Question: I'm just trying to simply set the background image of the button, but whatever I try it is doing nothing. I also put a 'UIImageView' there to see if there's any issue with the image file, but the image view is set perfectly fine. Do I have to set something in the properties of the button?
Here the code:
'''
import UIKit
class ViewController: UIViewController {
override func viewDidLoad() {
super.viewDidLoad()
let imageToSet = UIImage(named: "3-1")
b1.setBackgroundImage(imageToSet, for: .normal)
imageView.image = imageToSet
}
@IBOutlet weak var b1: UIButton!
@IBOutlet weak var imageView: UIImageView!
}
'''
These are my setting for the button:

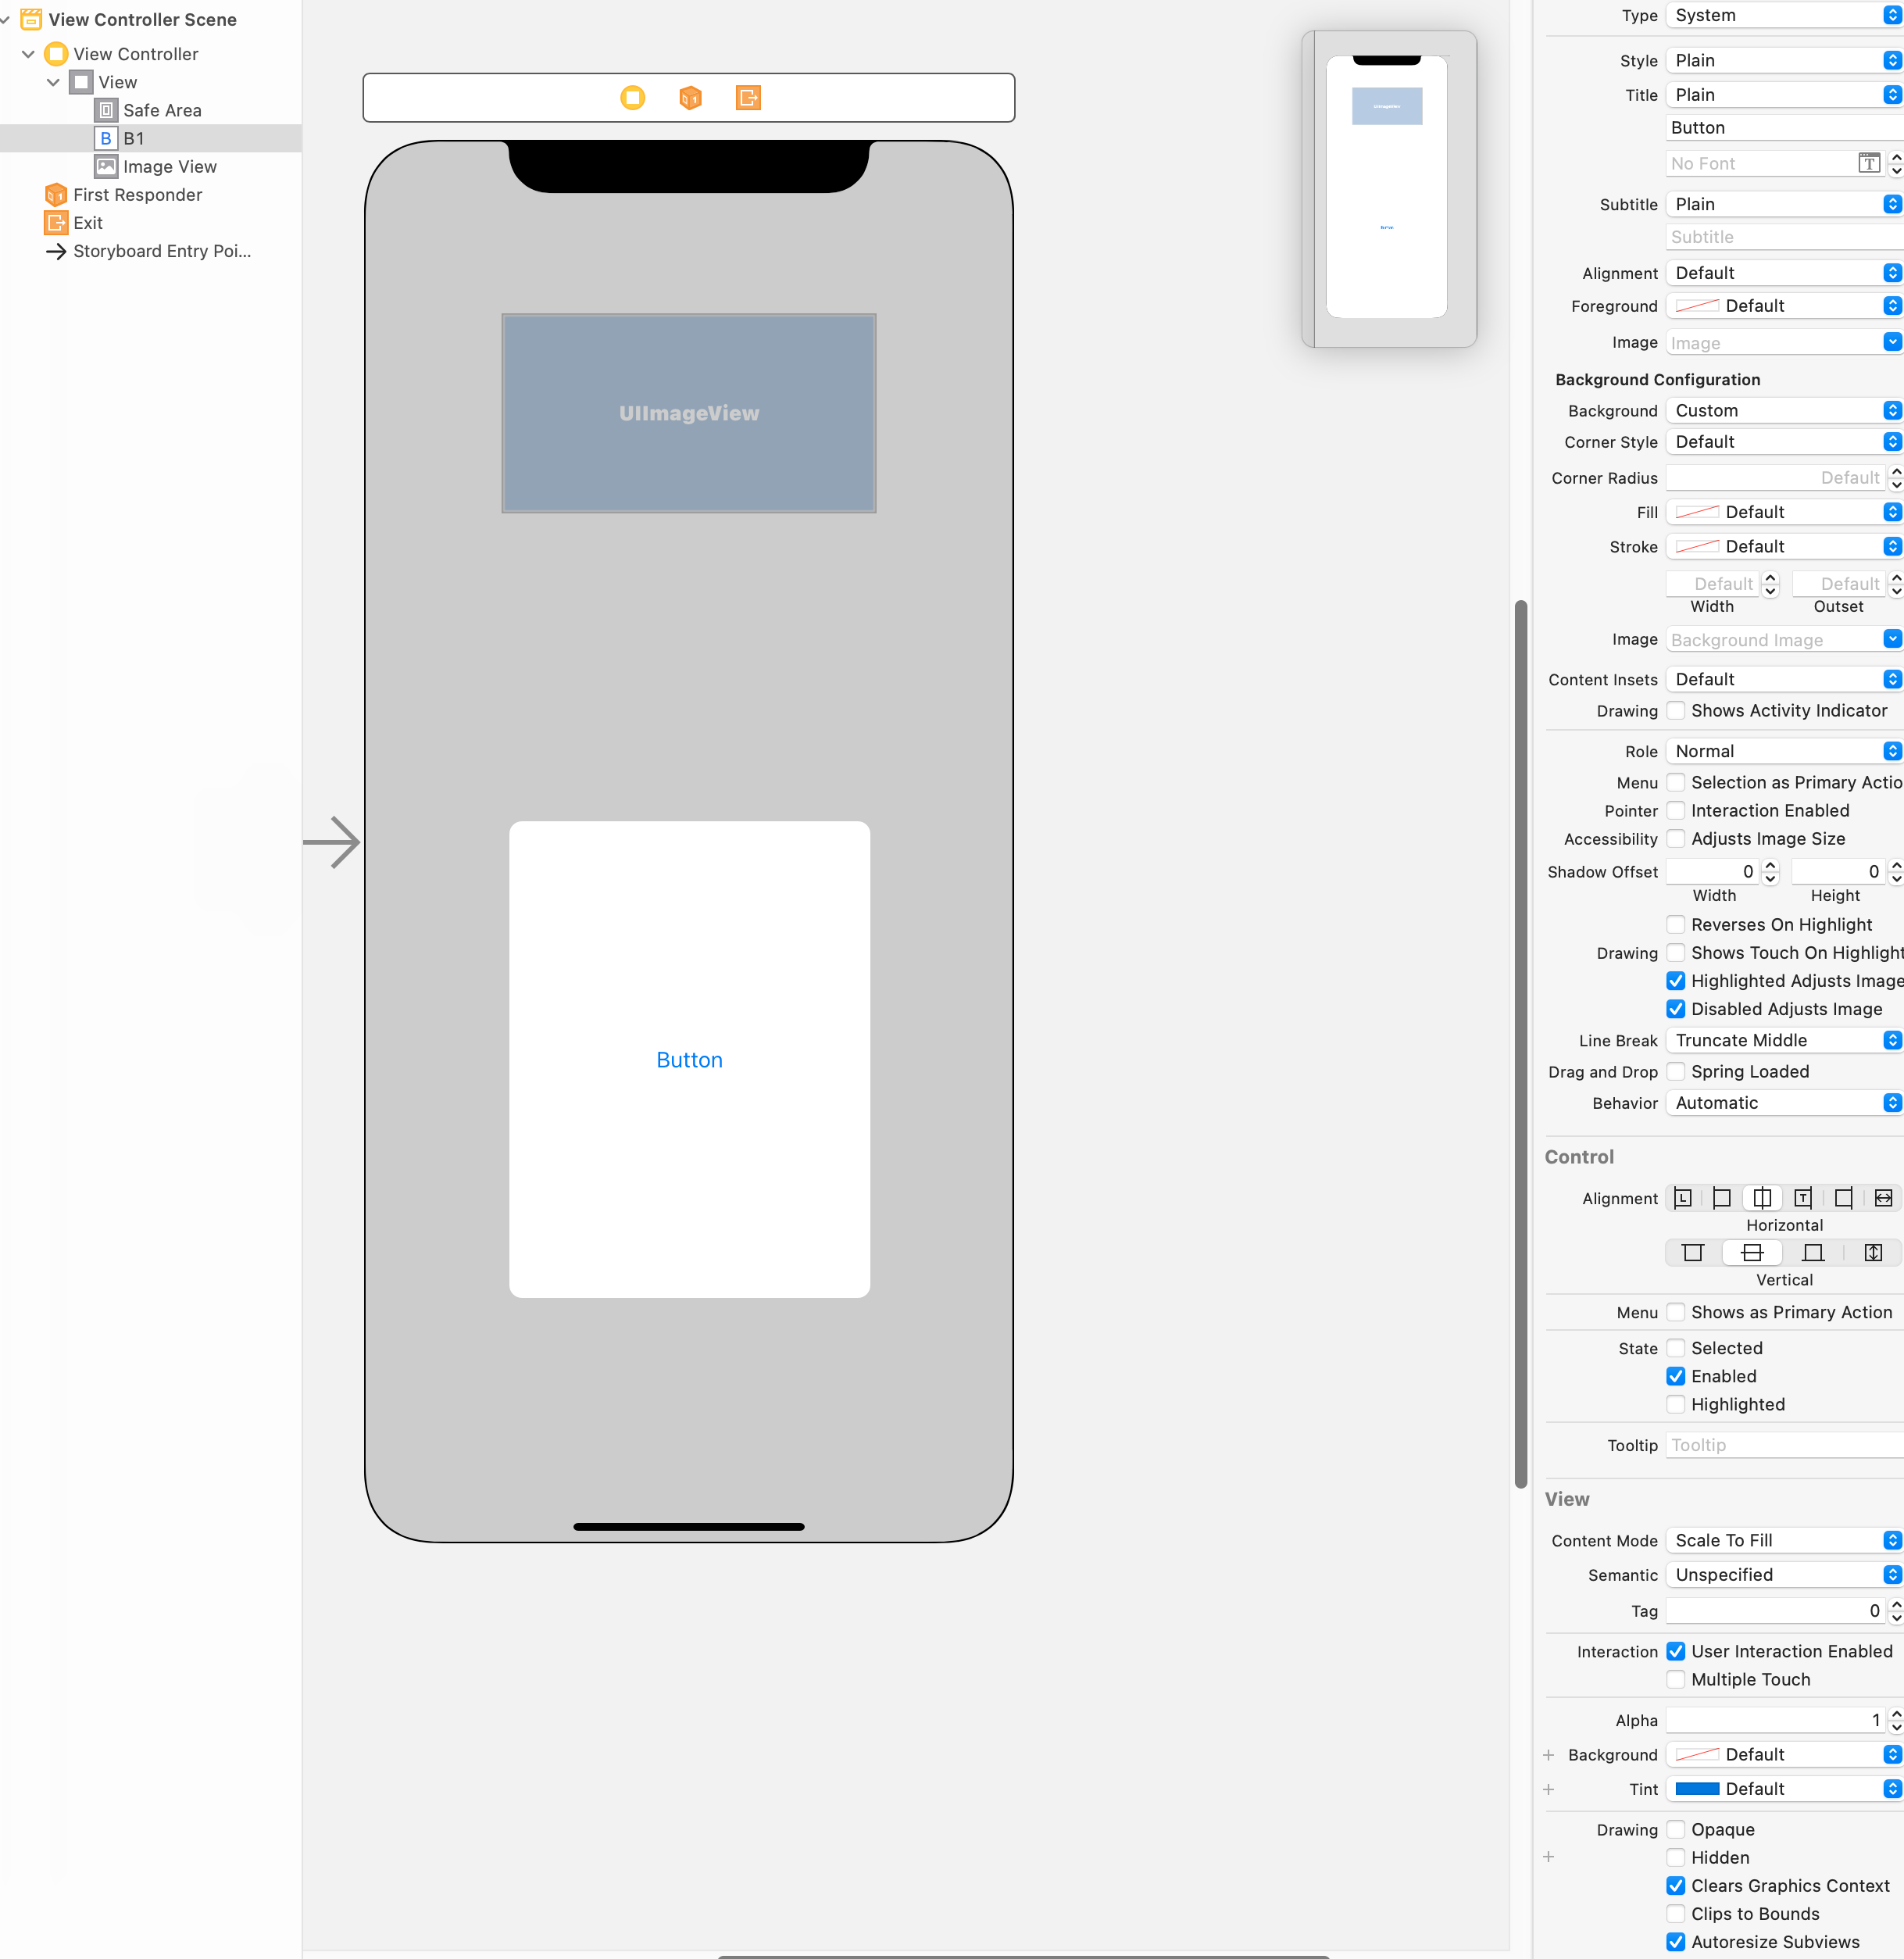
Answer: In Xcode 13 ,'UIButton' has four type are 'Plain,Grain,Tinted,Filled' .When you create a button in storyboard , button type automatically set with 'Plain' that means new UIButton configurations is on (If you set one of them 4).So when you try to use old behaviours like
'''
setBackgroundImage(..)
setImage(..)
'''
This functions not gonna effect on this button. So If you want to use old behaviours you need to set style 'Plain' to 'Default'